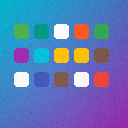
Screen state: on